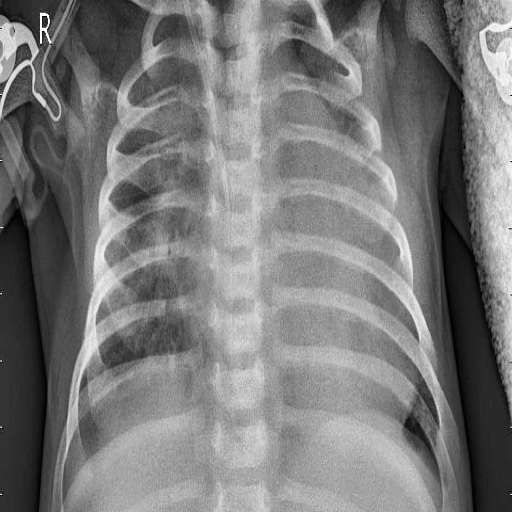
Finding: PNEUMONIA